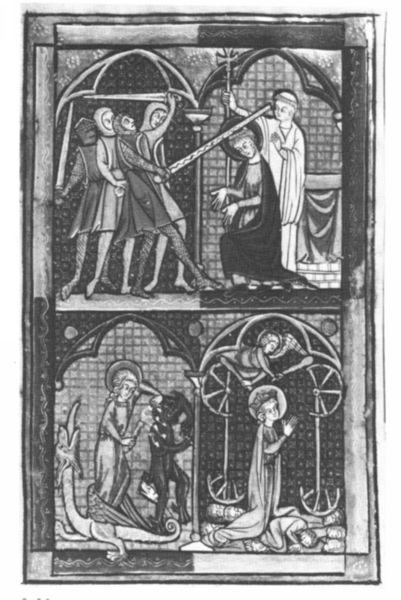
Titel: Huth-Psalter
Institution: London, British Library
Schlagwörter: gemälde, kampf, weiß, menschen, fenster, männer, schwarz, rahmen, gotik, krone, räder, engel, liegen, schlafen, rad, könig, soldaten, vier, kreuz, schwarz weiss, schwert, schwerter, leichen, tote, gebet, ritter, teufel, mittelalter, krönung, religiös, mönch, baldachin, königin, heilige, geistlich, madonna, keule, drachen, drache, monster, bildchen, tonsur, heiligenscheine, lindwurm, folter, ritterschlag, demon